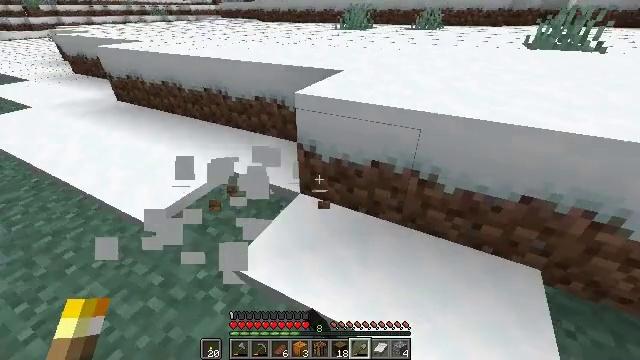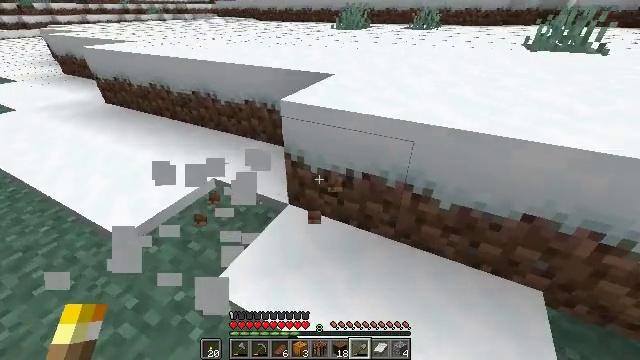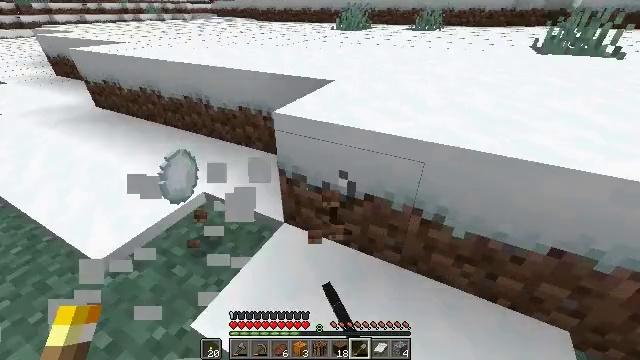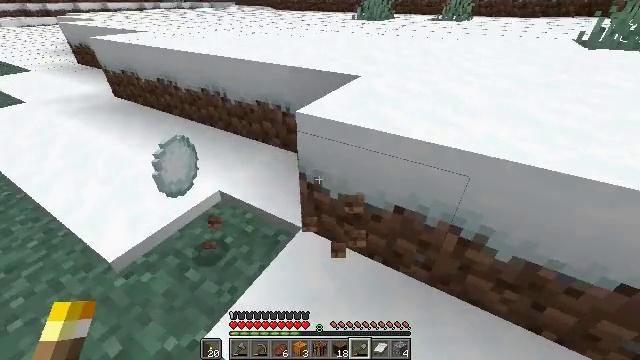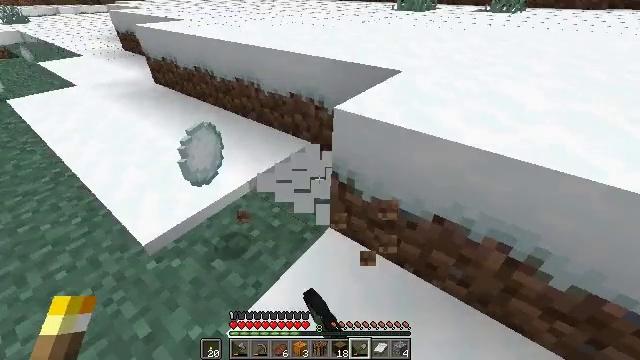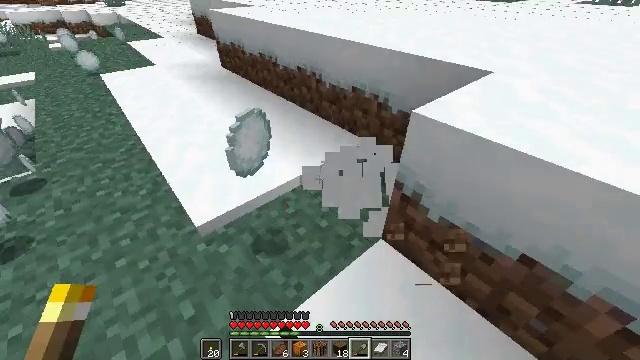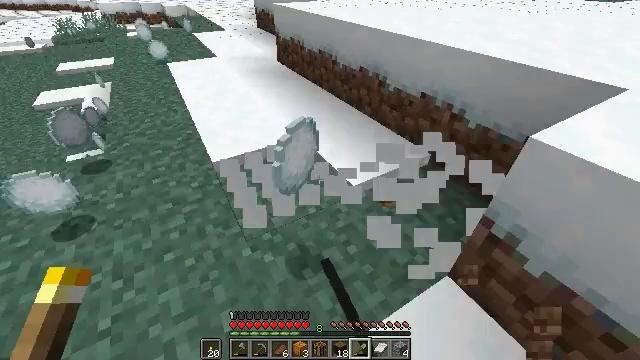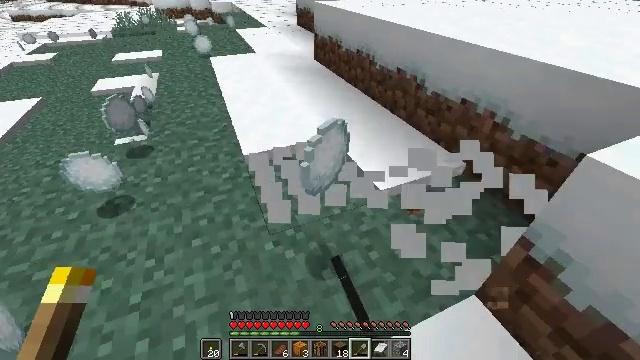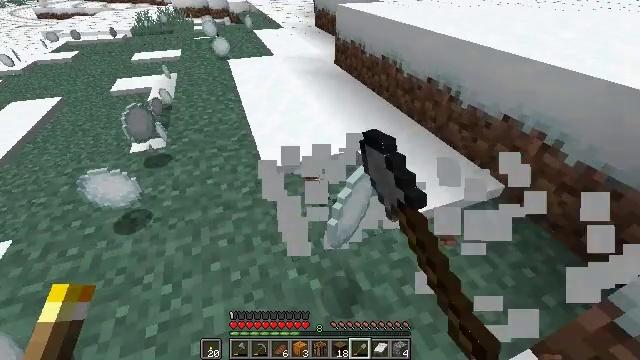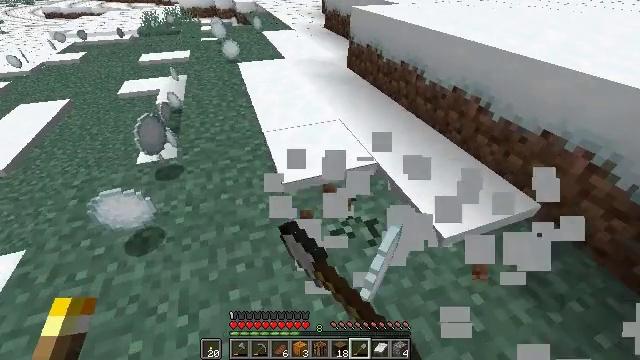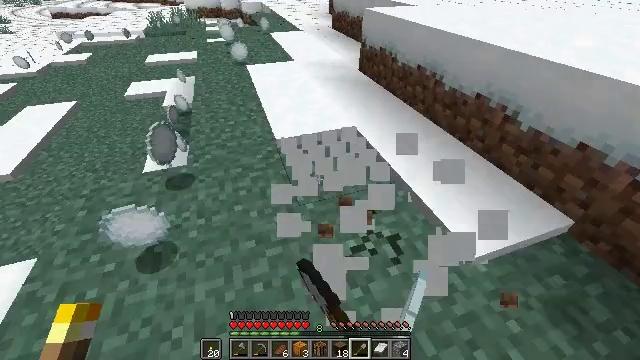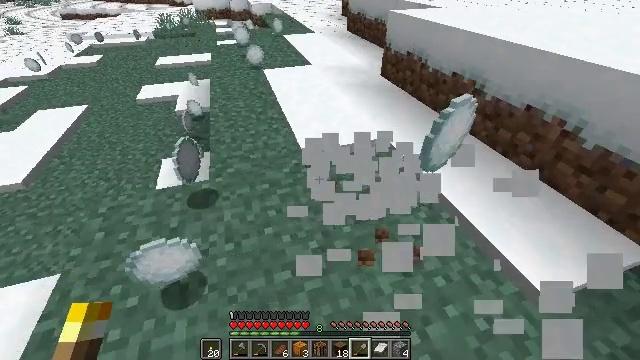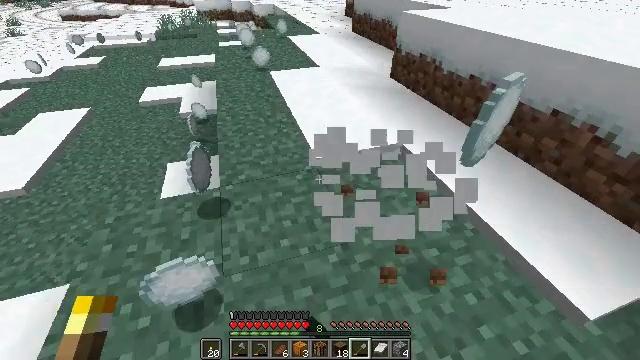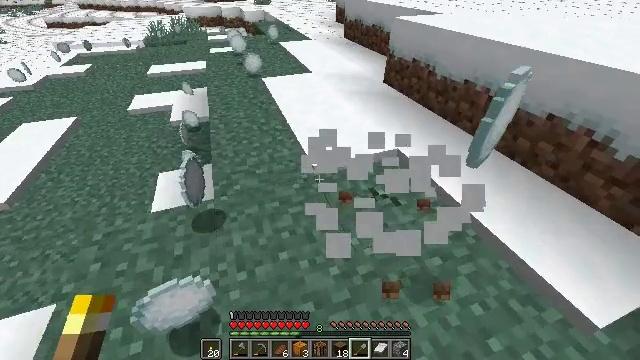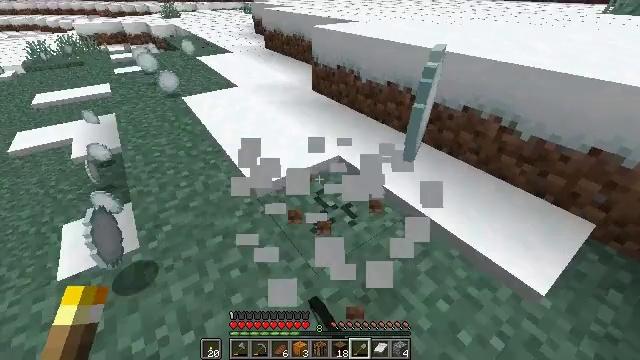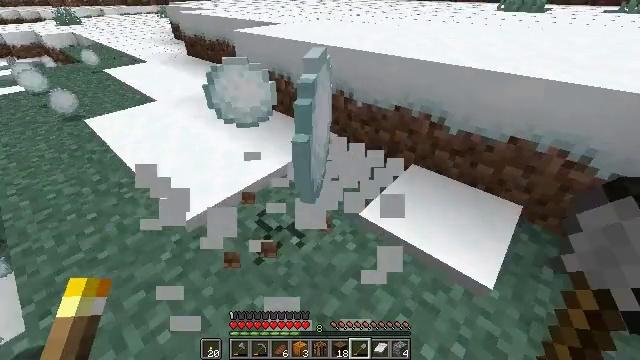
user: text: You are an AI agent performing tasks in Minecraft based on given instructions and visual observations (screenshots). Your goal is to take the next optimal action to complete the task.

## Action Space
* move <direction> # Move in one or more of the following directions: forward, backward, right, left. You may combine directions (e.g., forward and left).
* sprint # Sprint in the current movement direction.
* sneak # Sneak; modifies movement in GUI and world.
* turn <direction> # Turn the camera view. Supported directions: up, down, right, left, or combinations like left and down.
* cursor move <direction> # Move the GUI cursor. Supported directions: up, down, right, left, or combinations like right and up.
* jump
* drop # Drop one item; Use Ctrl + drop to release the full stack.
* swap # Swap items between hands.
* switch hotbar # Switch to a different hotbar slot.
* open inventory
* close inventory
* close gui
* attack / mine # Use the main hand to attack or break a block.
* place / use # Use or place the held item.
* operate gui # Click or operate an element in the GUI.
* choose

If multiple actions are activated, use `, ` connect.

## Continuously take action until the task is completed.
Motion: motion action
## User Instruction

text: Collect snow by holding the left button.
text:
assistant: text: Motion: move forward and move right, attack / mine
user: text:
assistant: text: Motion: move forward and move left, attack / mine
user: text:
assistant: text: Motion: move forward and move left, turn left and down, attack / mine
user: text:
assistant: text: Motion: move forward and move left, turn left and down, attack / mine
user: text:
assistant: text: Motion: move forward and move left, turn left and down, attack / mine
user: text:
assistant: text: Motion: move forward and move left, turn left, attack / mine
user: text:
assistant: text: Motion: move forward and move left, turn left, attack / mine
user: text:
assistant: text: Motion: move forward and move left, turn left, attack / mine
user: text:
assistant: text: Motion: move forward and move left, attack / mine
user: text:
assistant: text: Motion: move forward and move left, attack / mine
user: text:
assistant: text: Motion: move forward and move left, turn left, attack / mine
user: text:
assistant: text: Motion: move forward and move left, attack / mine
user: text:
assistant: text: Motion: move forward and move right, turn right, attack / mine
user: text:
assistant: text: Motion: move forward and move right, turn right and up, attack / mine
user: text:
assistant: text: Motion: move forward and move right, turn right, attack / mine
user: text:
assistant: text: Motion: move forward and move right, turn right, attack / mine
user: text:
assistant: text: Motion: move forward and move right, turn right, attack / mine
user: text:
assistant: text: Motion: move forward and move right, attack / mine
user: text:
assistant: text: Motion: move forward, attack / mine
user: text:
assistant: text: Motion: move forward and move left, turn left, attack / mine
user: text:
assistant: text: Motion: move forward and move left, turn left, attack / mine
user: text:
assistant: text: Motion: move forward and move left, turn left and down, attack / mine
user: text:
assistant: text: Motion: move forward and move left, turn left, attack / mine
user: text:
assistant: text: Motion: move forward and move left, turn left, attack / mine
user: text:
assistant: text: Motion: move forward and move left, turn left, attack / mine
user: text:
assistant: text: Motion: move forward and move left, attack / mine
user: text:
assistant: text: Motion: move forward and move left, attack / mine
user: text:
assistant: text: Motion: move forward and move right, attack / mine
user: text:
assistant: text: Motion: move forward and move right, attack / mine
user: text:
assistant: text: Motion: move forward and move right, turn right, attack / mine